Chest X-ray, PA view. Patient: 55 years old, sex F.
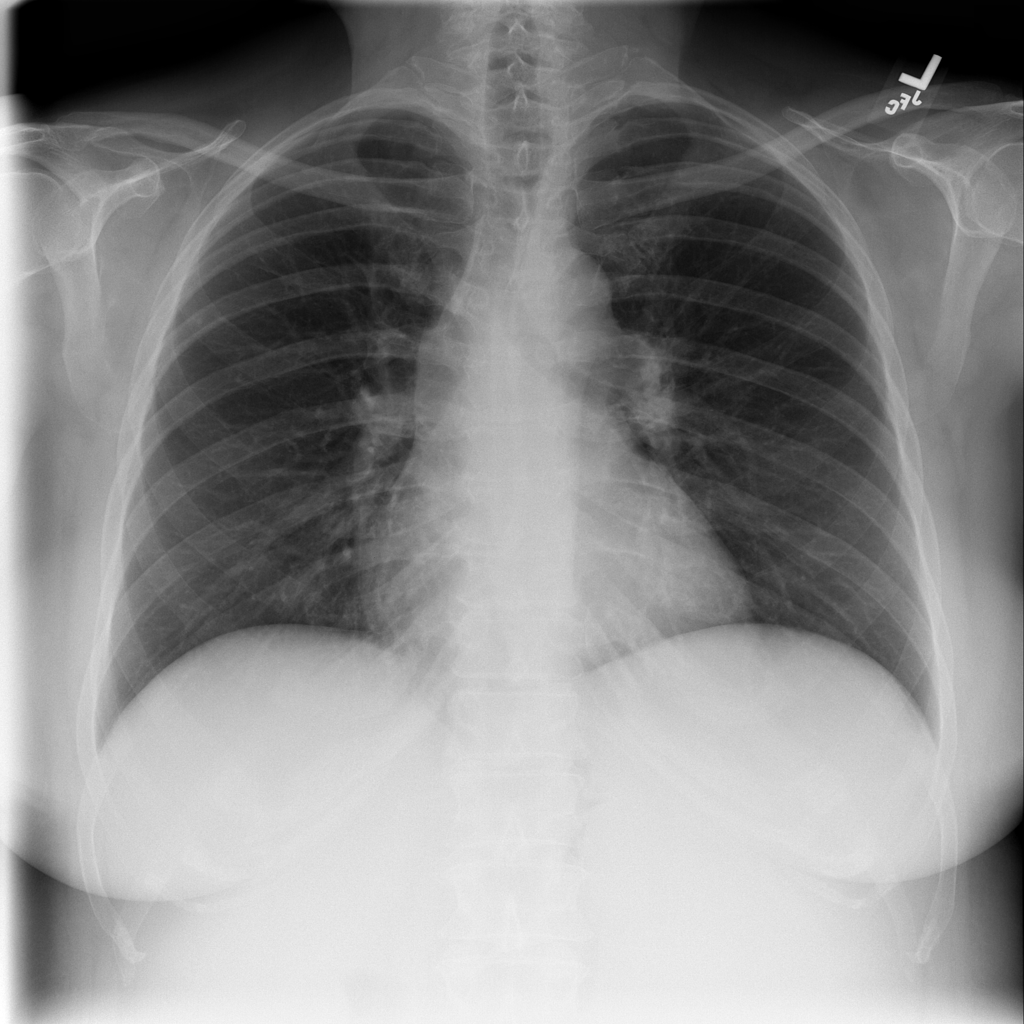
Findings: Nodule